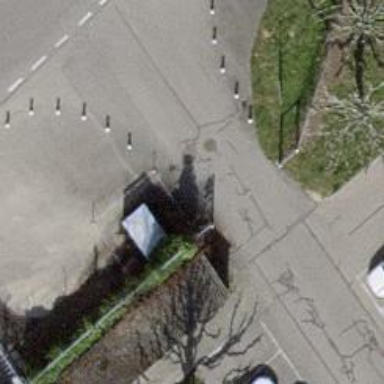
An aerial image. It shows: Entrance with barrier.